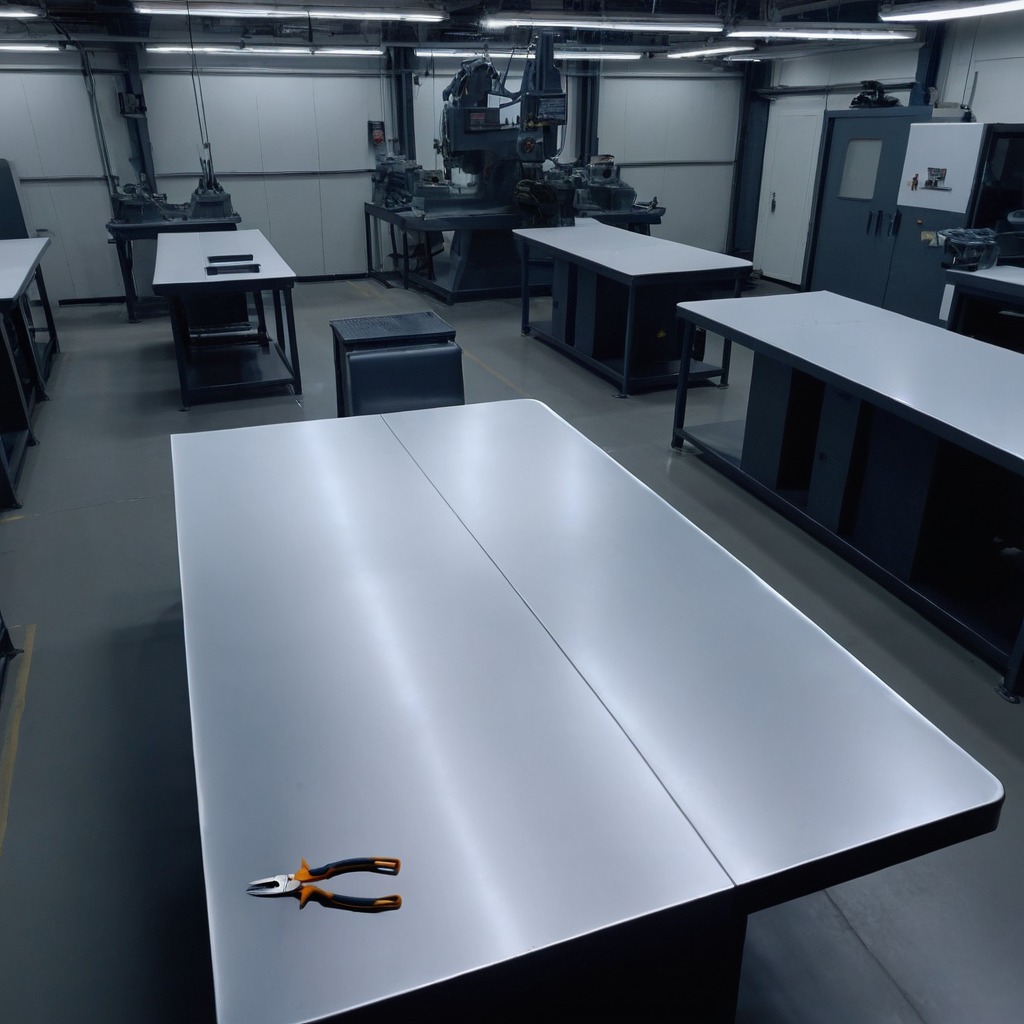
A plier is lying on a clean empty table in a basement in the evening.